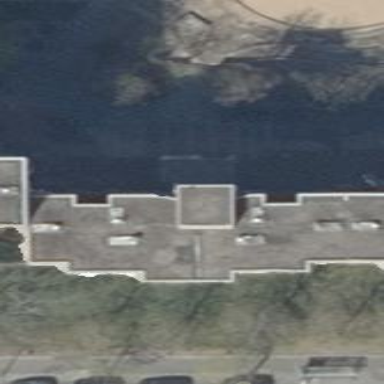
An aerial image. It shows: Building with apartments and flat roof.